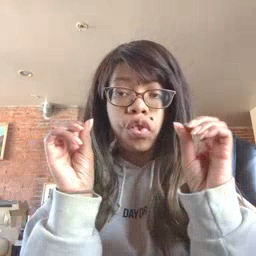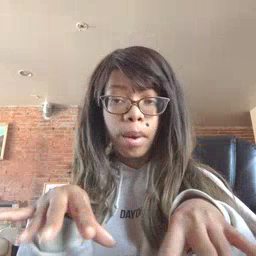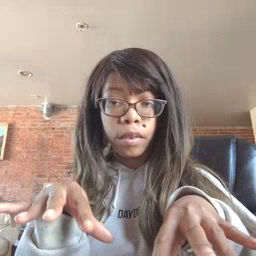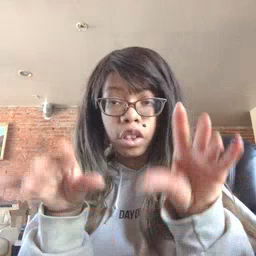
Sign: drop